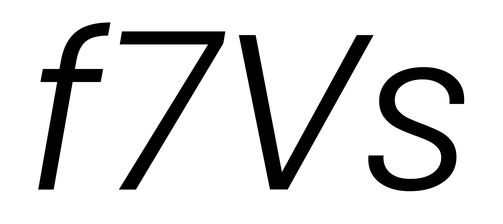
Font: Poppins-LightItalic